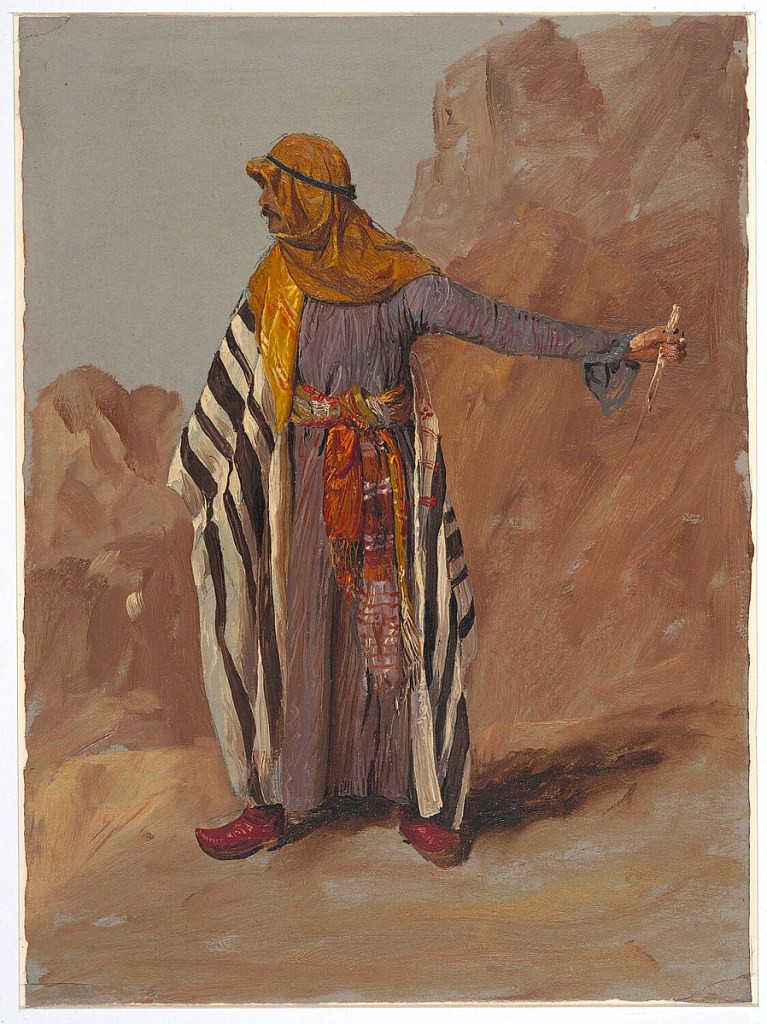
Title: Standing Bedouin Figure with Knife Drawn
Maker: Frederic Edwin Church, American, 1826–1900
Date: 1869-1870
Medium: Oil paint and graphite on brown wove paper
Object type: Drawing
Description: Figure study of an individual outfitted in Bedouin clothing. The figure stands around loosely-rendered rock formations as he holds his dagger aloft and glares out of frame to the left. Although wearing the flowing headdress and draped clothing of the Bedouin people, this individual is actually Benjamin Bellows Grant Stone, Church's neighbor who he dressed up to serve as a model.